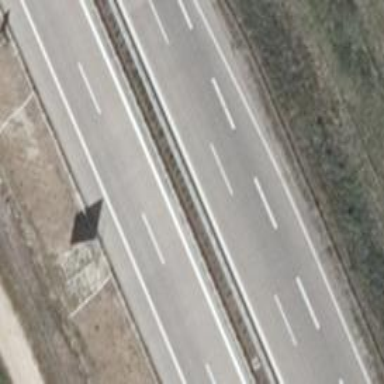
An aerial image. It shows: Concrete motorway with embankment.